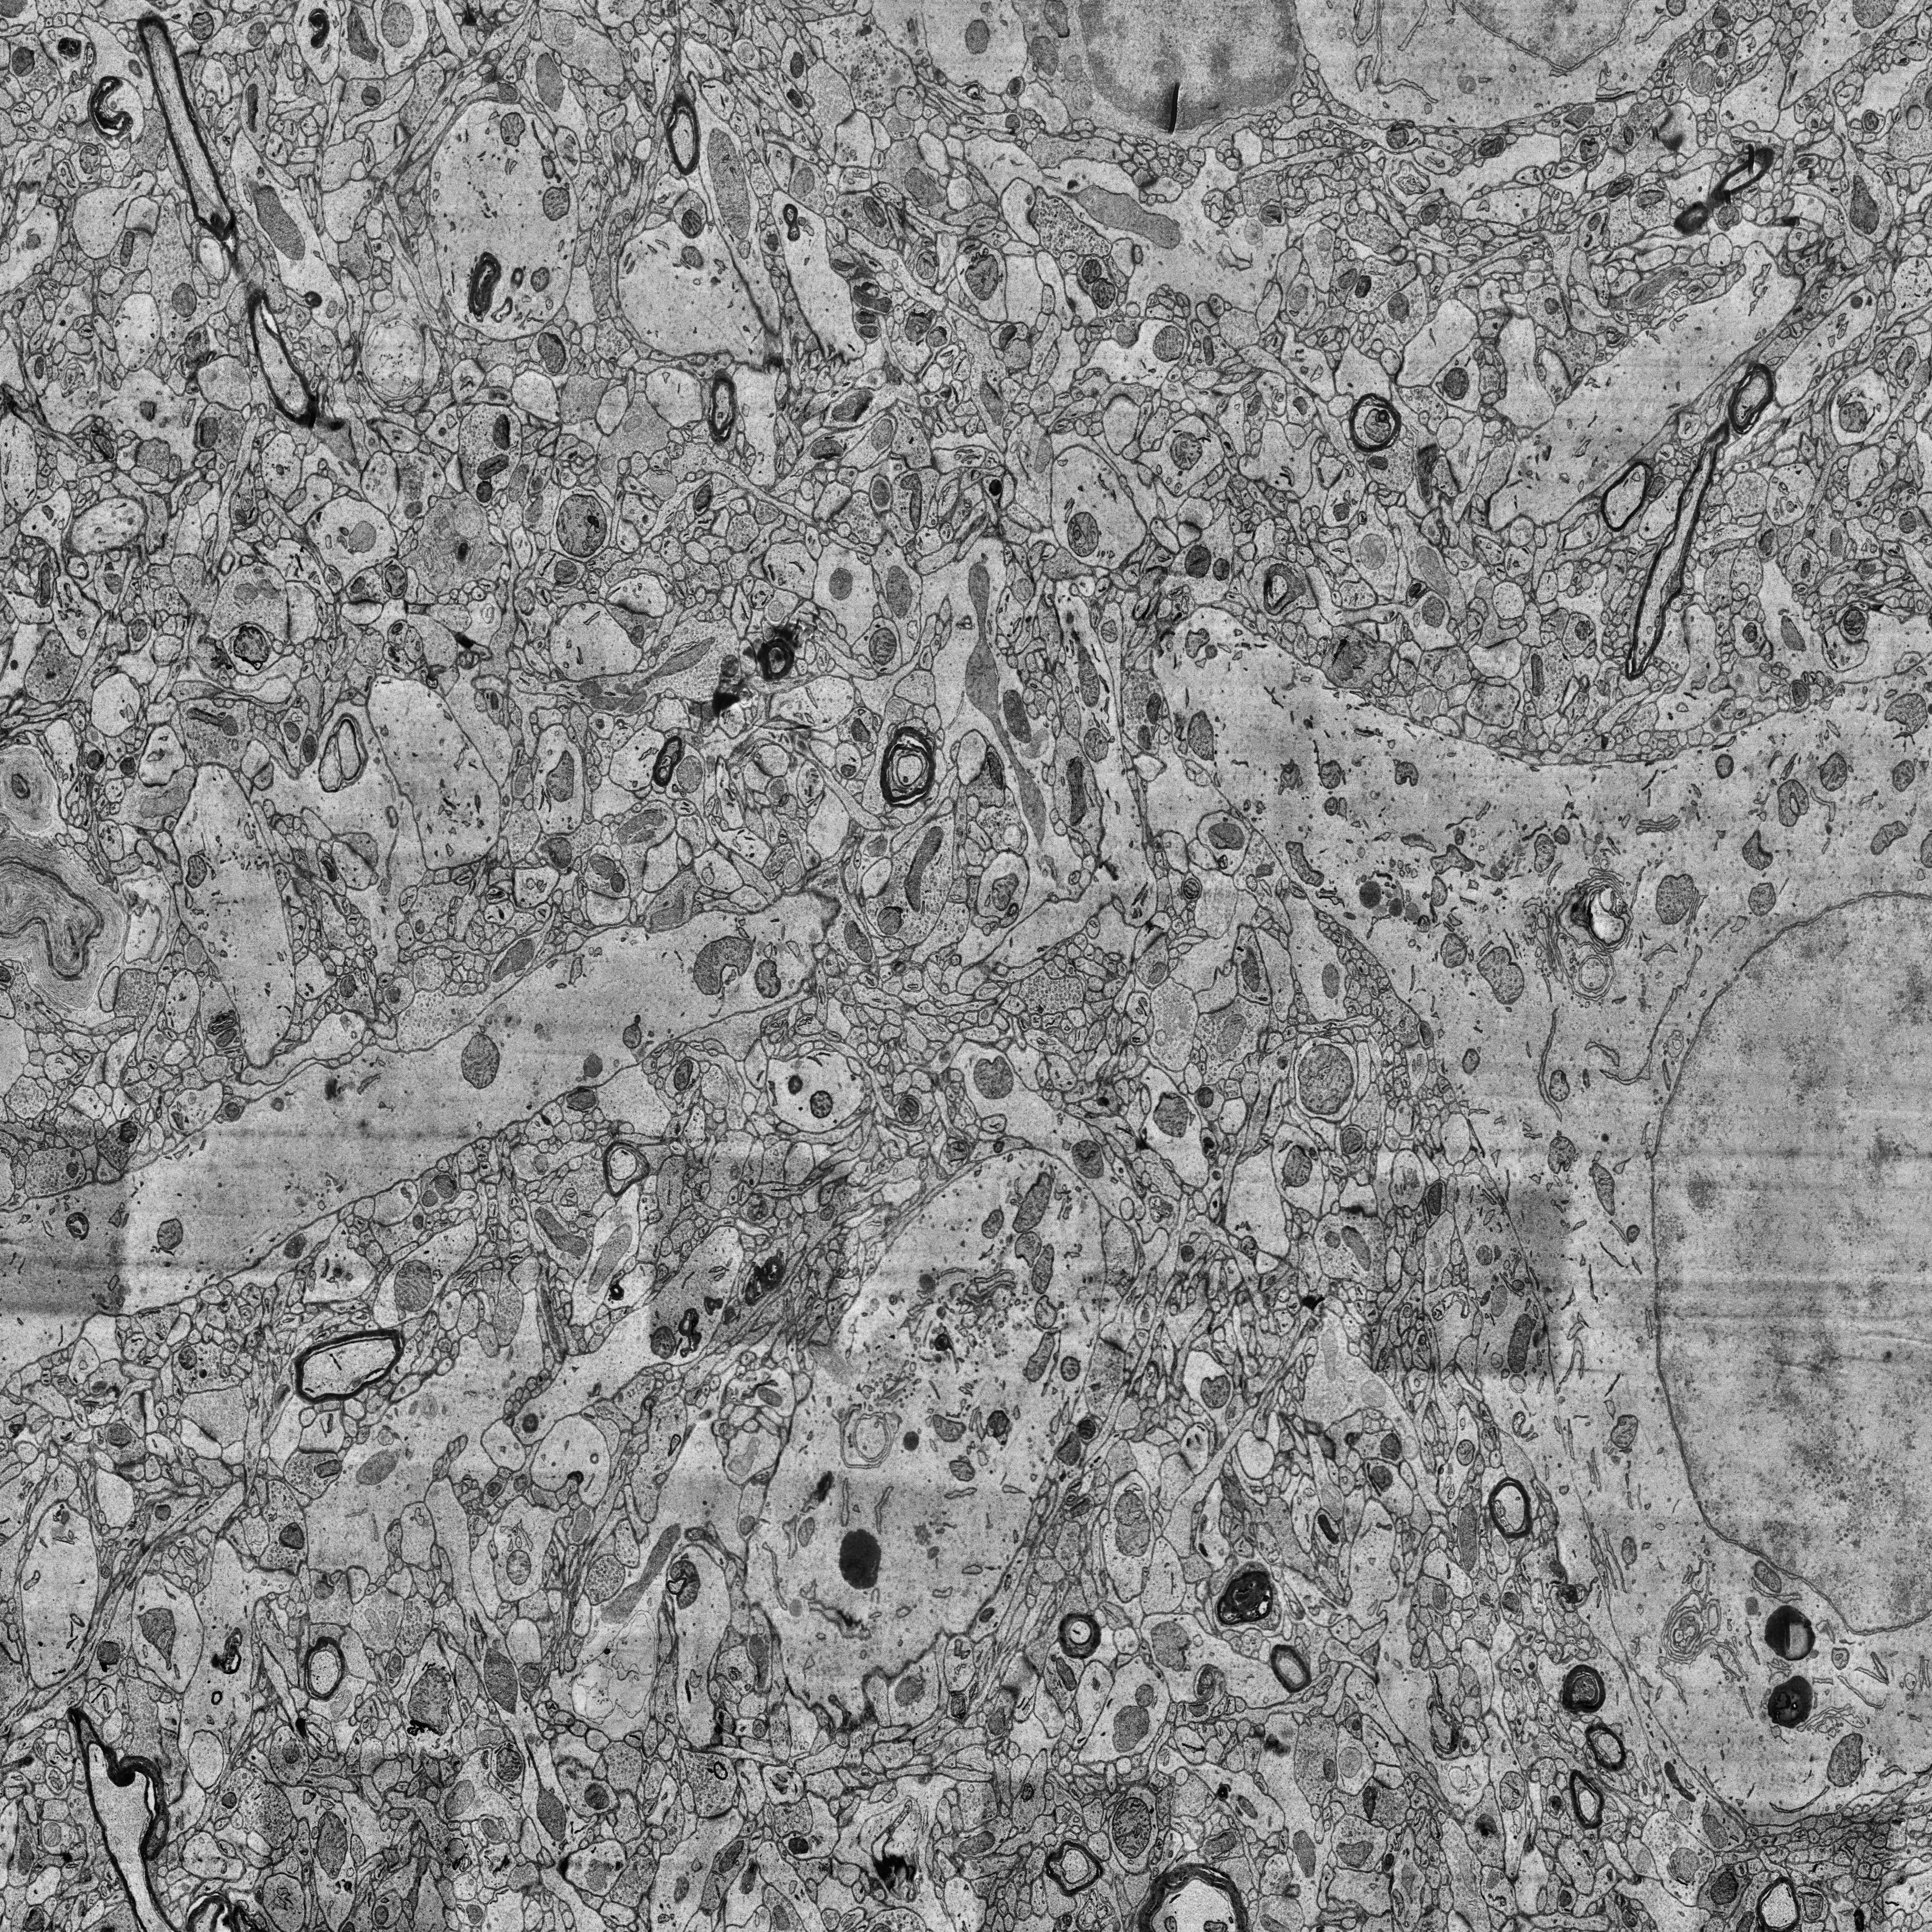
Electron microscopy slice of human cortex tissue
Slice depth (z): 281
Mitochondria instances in slice: 423